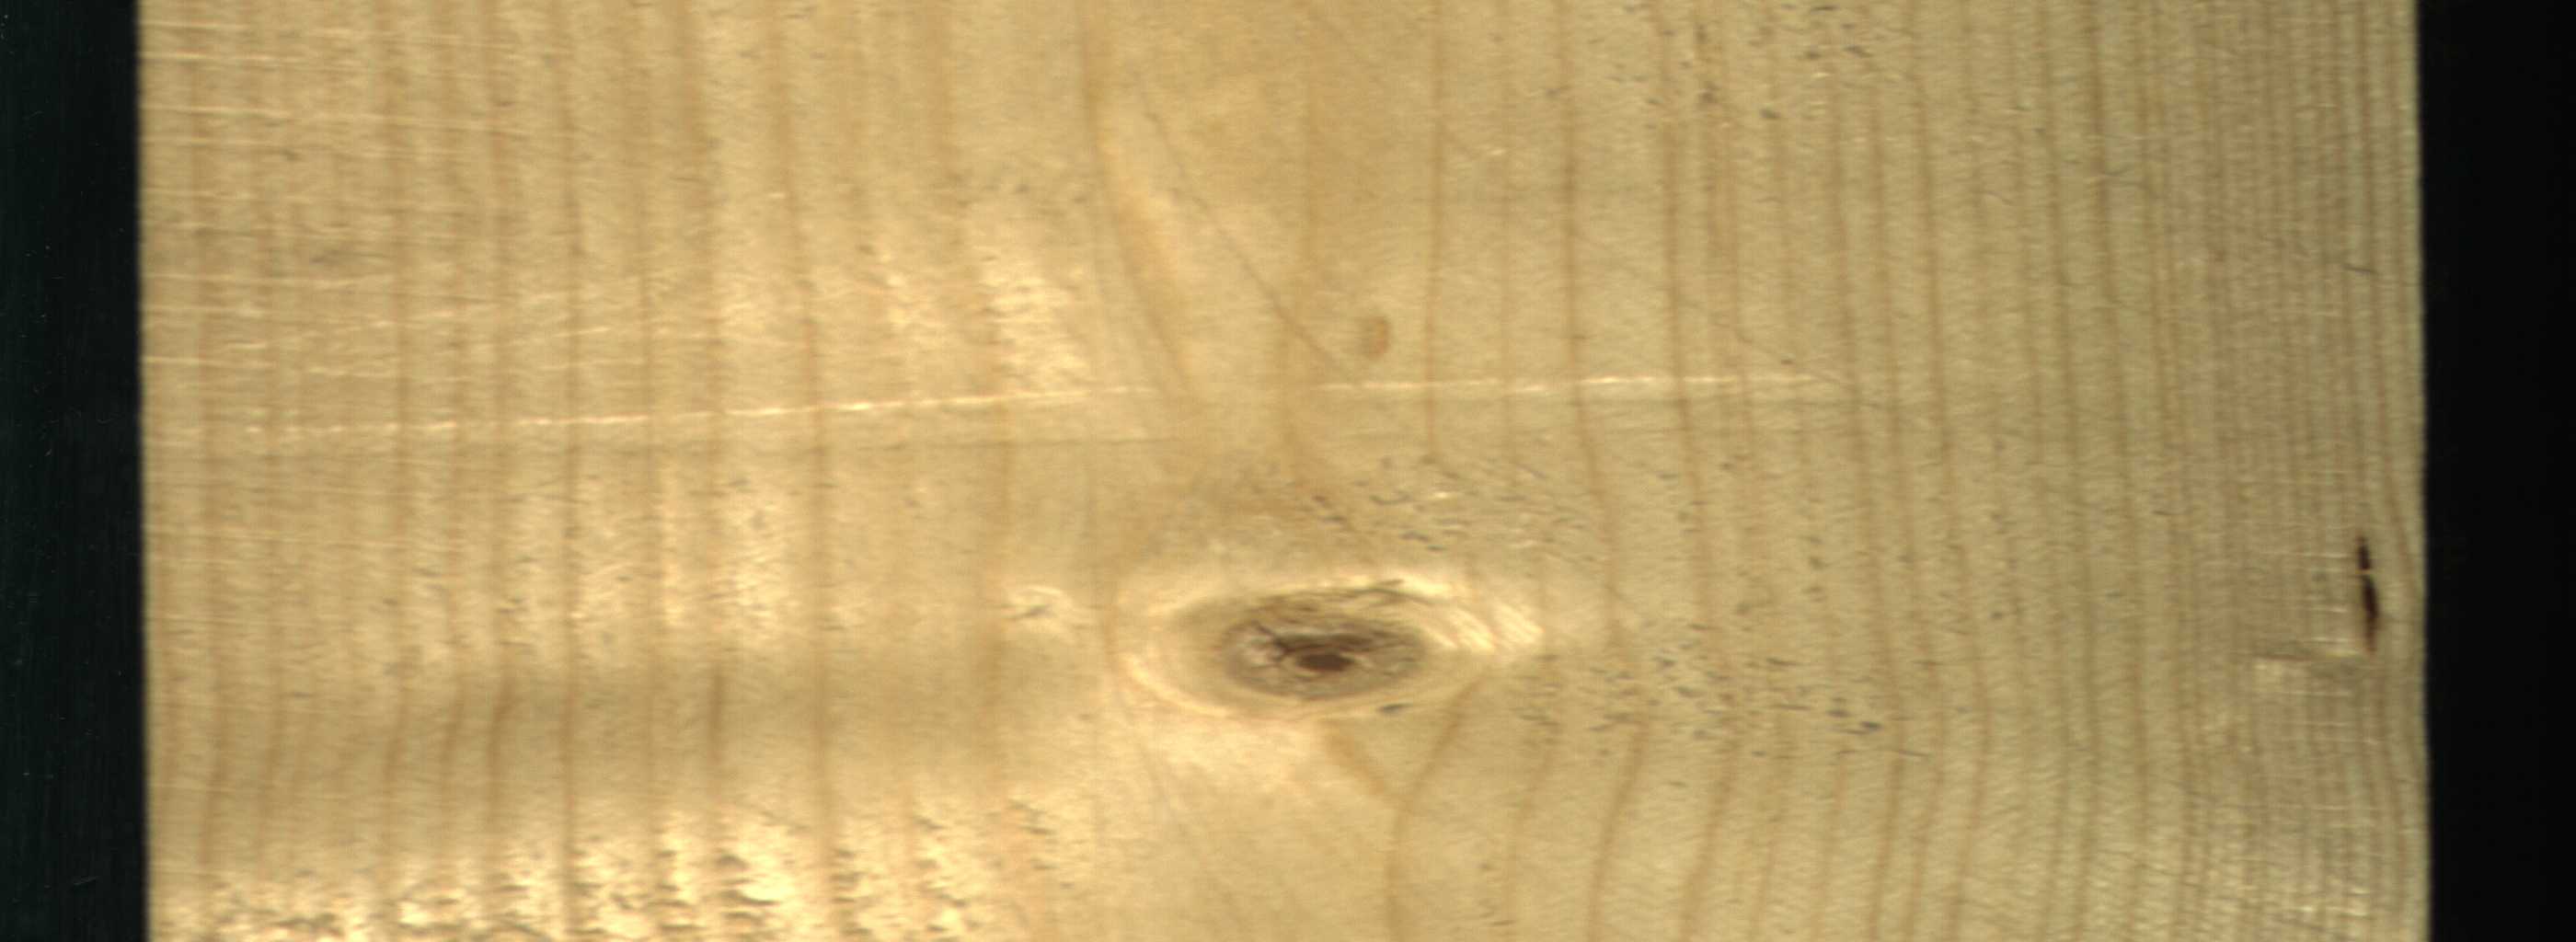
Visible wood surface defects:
resin
knot_with_crack
Live_Knot